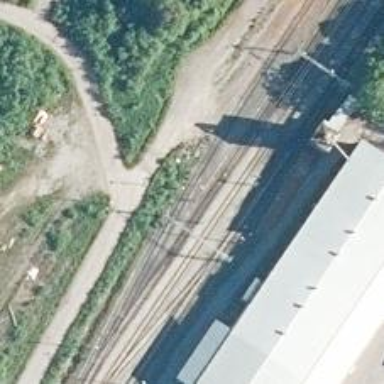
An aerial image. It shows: Wedge used for railway derailment.